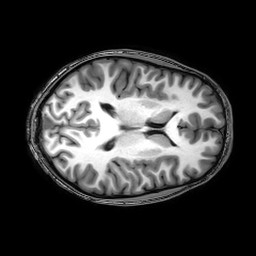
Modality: T1w
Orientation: axial
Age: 25
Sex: male
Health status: healthy
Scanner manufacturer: philips
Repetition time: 0.008239 s
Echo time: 0.00378 s